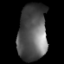
Tissue: lung
Cell type: Others
Senescence score: 0.1485
Nuclear area (px): 1592
Mean DAPI intensity: 87.844